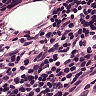
Metastatic tissue present: no